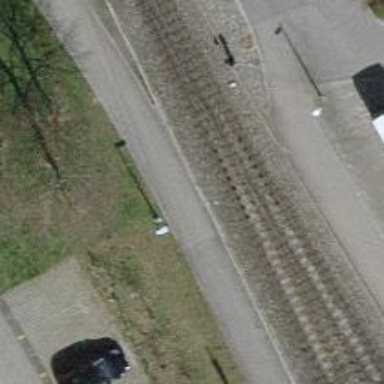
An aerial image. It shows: Narrow-gauge railway with single track. The railway is electrified with contact line.